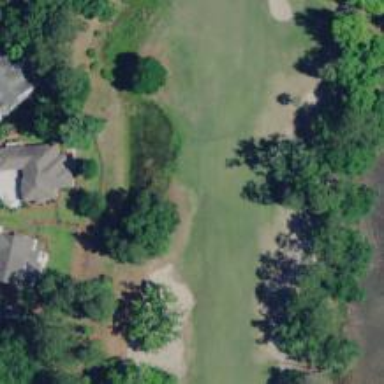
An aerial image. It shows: Golf hole.